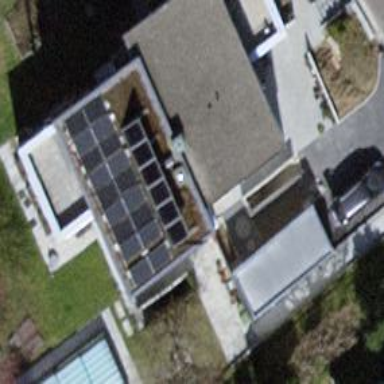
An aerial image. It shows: Building with flat roof.